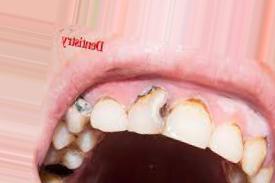
Condition: Caries